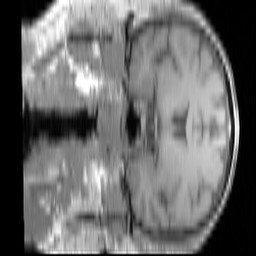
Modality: T1w
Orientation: coronal
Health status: ill
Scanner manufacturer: siemens
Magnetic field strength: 3 T
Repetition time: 0.4 s
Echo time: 0.00272 s